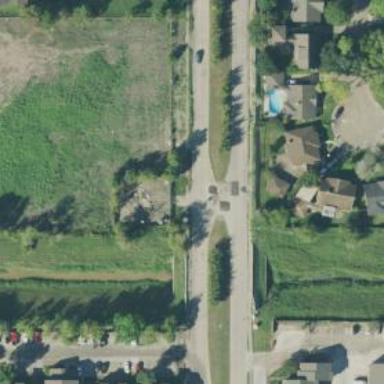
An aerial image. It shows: Secondary link road.